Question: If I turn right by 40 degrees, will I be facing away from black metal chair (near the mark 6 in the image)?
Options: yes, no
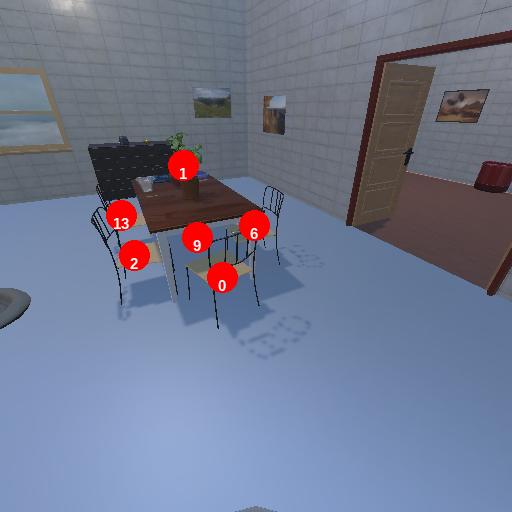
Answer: yes